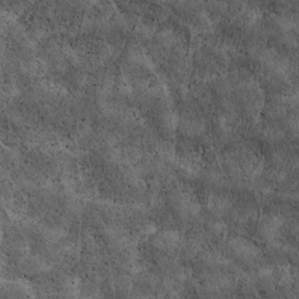
Label: non_frost